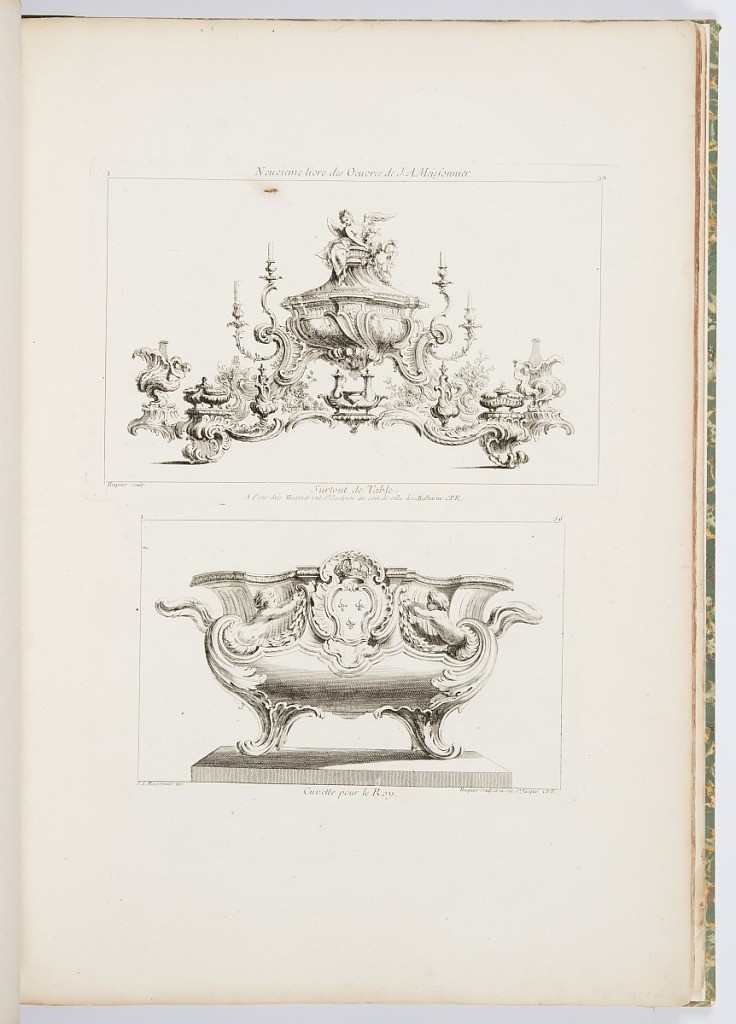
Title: Neuvième Livre des Oeuvres de J.A. Meissonnier, Surtout de Table/Cuvette de Roy [Ninth Series of Designs from the work of J.A. Meissonnier, Design for Table Centerpiece/King's Bowl], pl. 55 in Oeuvre de Juste-Aurèle Meissonnier
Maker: Juste-Aurèle Meissonnier, French, b. Italy, 1695–1750
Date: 1742–48
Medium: Etching on off-white laid paper
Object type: Print
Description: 1921-6-212-21-a: Only state. Table centerpiece in full-blown rococo...;     1921-6-212-21-b: Basin with central cartouche, surrounded by a shel...